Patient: sex M, age 30
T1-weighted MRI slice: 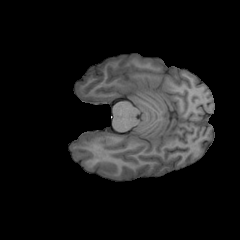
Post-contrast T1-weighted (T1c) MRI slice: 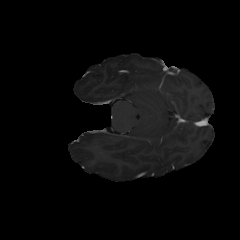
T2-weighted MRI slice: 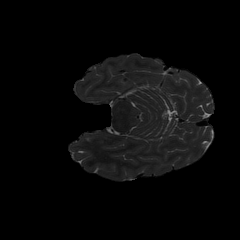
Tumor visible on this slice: no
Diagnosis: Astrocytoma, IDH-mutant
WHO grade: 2